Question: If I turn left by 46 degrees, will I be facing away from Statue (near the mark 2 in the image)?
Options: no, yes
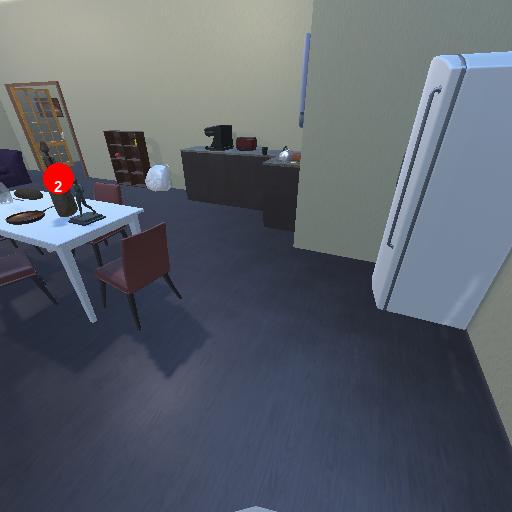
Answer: no